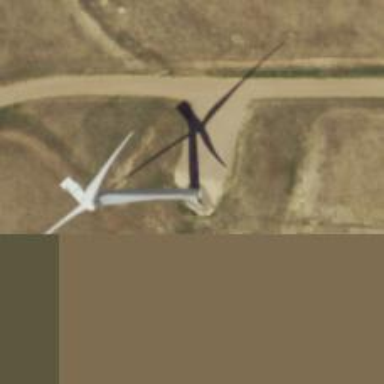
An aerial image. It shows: Wind turbine generator that utilizes wind as its source for generating electricity. It is of the horizontal axis type.